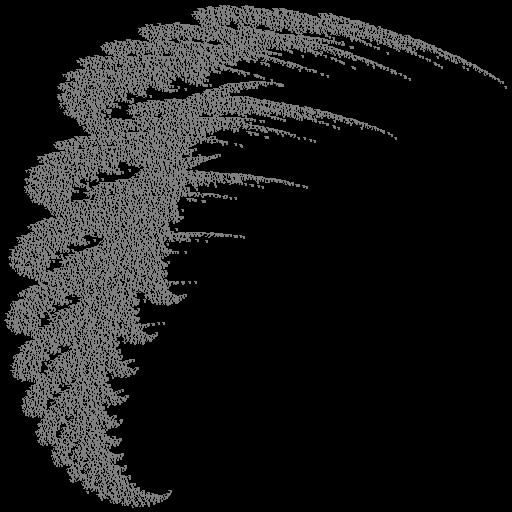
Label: snowdrift